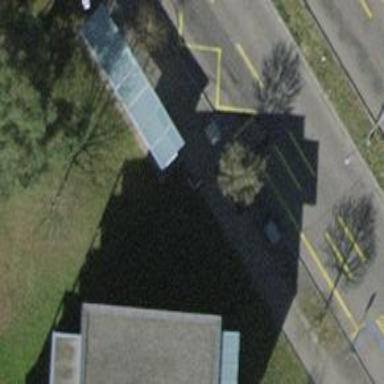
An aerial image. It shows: Platform with shelter for public transport.